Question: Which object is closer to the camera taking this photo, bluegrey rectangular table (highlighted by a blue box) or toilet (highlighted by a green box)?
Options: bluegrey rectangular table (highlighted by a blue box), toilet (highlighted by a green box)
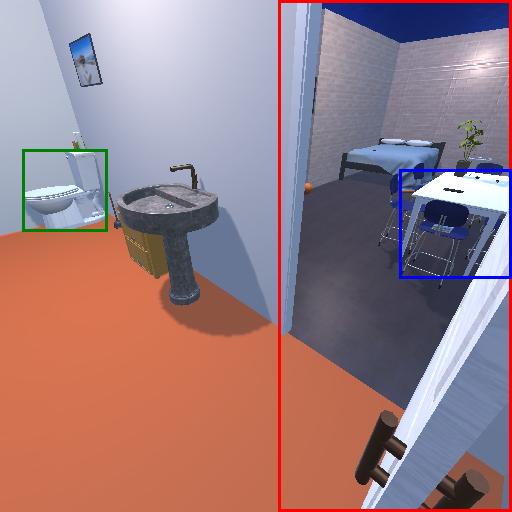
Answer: bluegrey rectangular table (highlighted by a blue box)